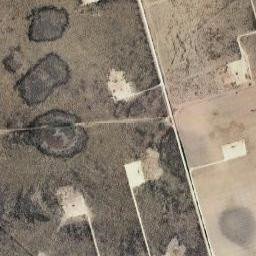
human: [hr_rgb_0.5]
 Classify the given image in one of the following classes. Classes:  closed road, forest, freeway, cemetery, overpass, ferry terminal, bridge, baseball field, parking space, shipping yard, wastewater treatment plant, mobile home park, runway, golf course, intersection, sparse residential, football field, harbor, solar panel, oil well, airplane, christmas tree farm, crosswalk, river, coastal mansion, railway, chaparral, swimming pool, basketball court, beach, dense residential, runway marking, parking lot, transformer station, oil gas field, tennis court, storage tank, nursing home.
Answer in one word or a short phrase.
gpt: oil gas field